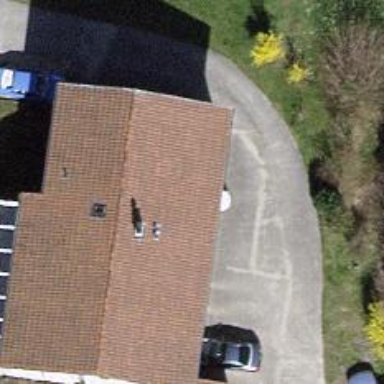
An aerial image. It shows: Residential building.